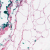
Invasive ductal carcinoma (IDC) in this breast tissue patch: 0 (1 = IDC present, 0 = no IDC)